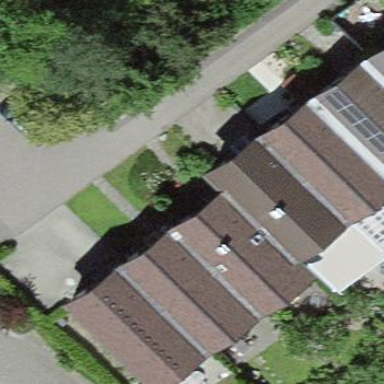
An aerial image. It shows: Terrace building.